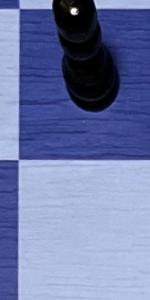
Label: Empty